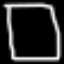
Label: square